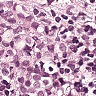
Metastatic tissue present: yes